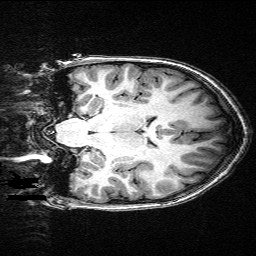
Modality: T1w
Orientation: coronal
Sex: female
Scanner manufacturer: siemens
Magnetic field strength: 3 T
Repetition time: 2.3 s
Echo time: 0.00336 s